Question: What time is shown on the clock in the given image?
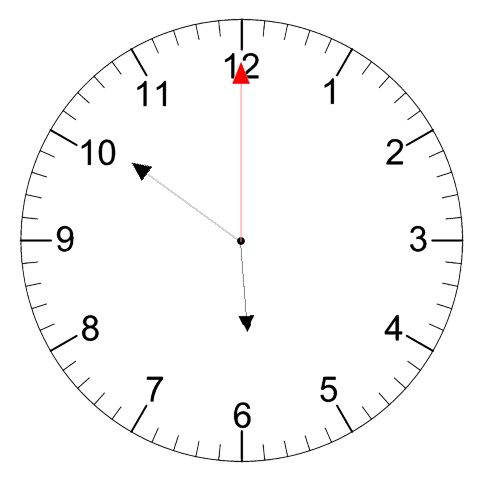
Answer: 05:51:00